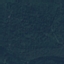
Label: Forest